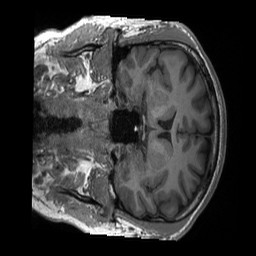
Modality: T1w
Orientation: coronal
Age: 23
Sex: male
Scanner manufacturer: siemens
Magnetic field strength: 3 T
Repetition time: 2.4 s
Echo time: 0.00224 s